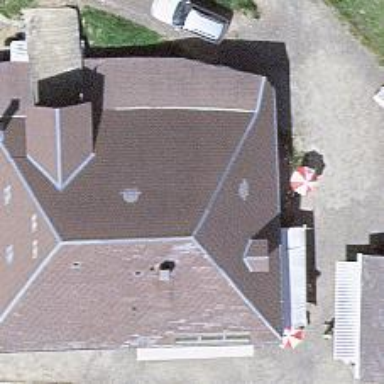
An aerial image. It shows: Restaurant.